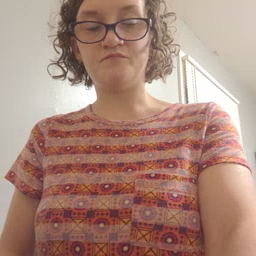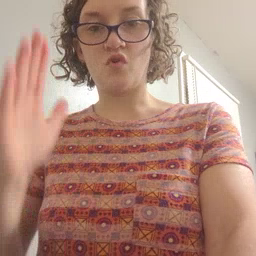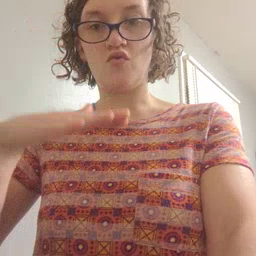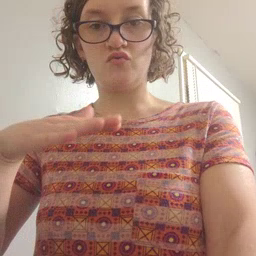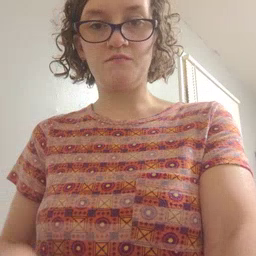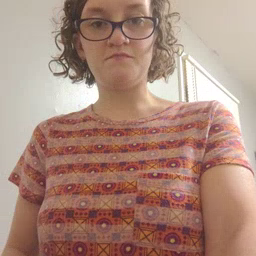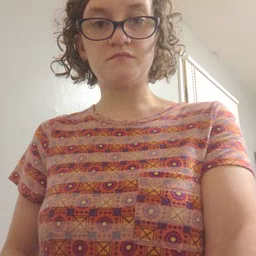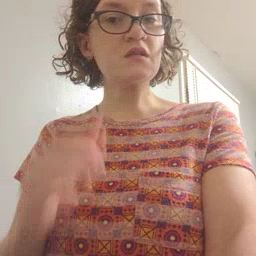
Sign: on